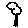
Label: tree